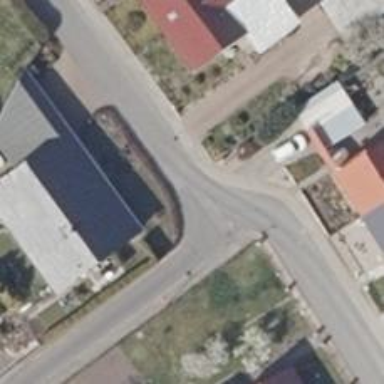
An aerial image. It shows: Asphalt road in residential area.